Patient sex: M
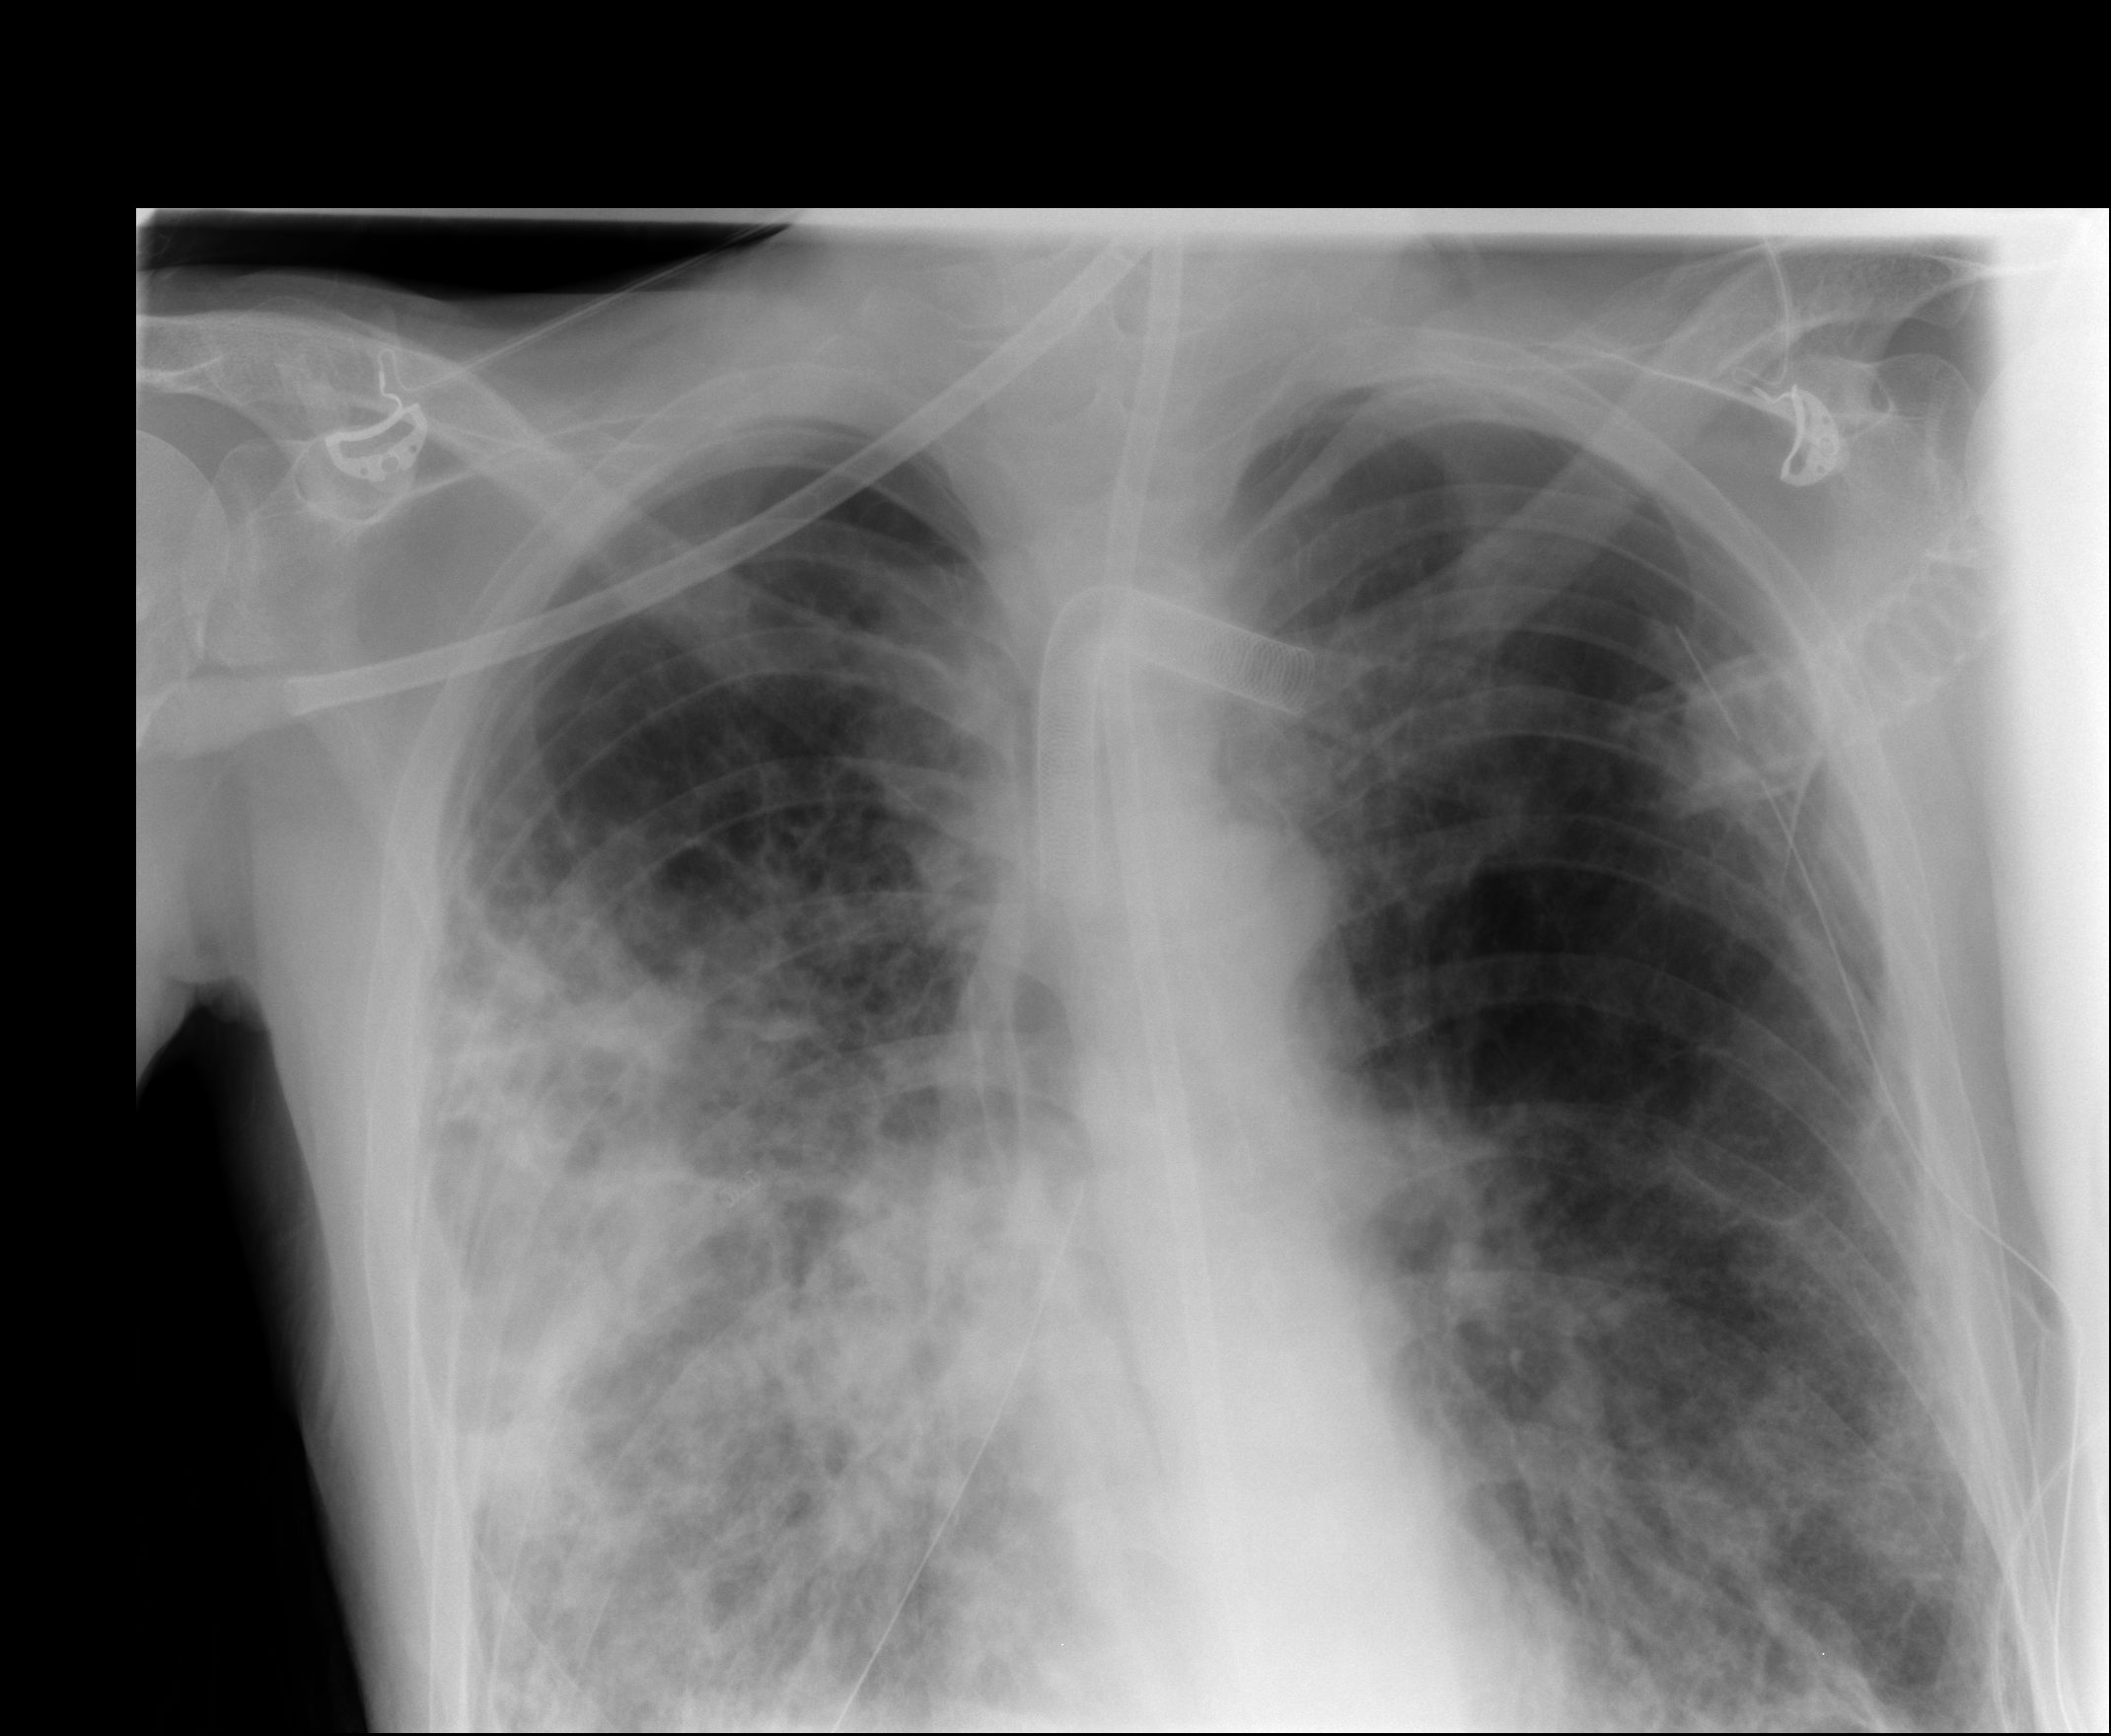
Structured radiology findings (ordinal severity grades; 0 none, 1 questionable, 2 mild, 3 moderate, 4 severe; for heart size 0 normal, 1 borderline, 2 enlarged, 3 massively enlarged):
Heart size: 0
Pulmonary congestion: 0
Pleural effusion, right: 1
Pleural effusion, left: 0
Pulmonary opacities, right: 3
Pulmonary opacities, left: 1
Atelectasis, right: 2
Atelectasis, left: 2